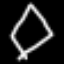
Label: diamond